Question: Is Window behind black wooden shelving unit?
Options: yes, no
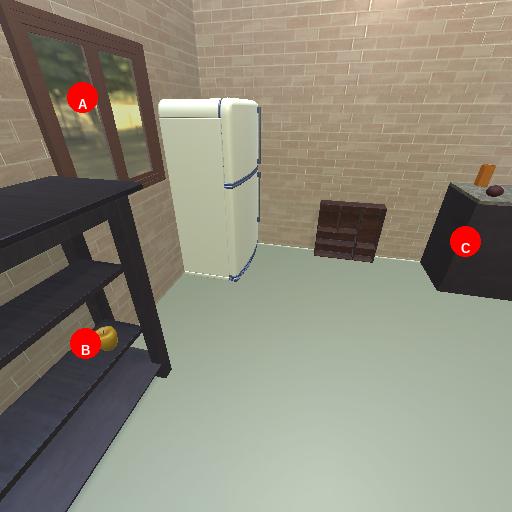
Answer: yes